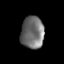
Tissue: lung
Cell type: T cells
Senescence score: 0.2176
Nuclear area (px): 735
Mean DAPI intensity: 111.239